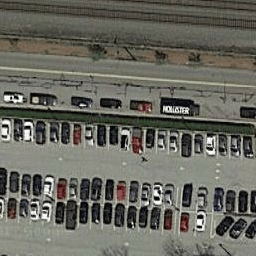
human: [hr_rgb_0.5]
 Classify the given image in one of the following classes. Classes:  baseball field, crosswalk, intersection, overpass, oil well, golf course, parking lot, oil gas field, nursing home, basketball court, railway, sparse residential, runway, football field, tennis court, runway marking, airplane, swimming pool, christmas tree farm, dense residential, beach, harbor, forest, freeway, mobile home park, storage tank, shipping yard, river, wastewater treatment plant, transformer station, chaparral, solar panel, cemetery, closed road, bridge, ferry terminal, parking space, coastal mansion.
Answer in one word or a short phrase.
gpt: parking lot